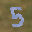
Label: 5